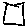
Label: square